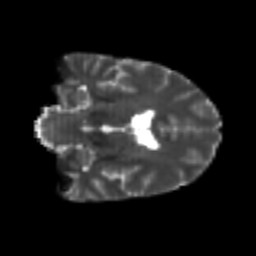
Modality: T2w
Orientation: coronal
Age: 23
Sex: female
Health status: healthy
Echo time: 0.074 s